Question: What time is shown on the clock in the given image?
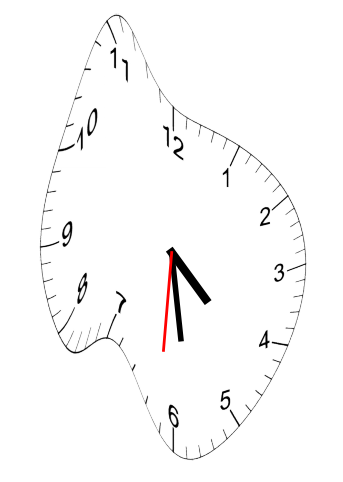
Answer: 04:28:31